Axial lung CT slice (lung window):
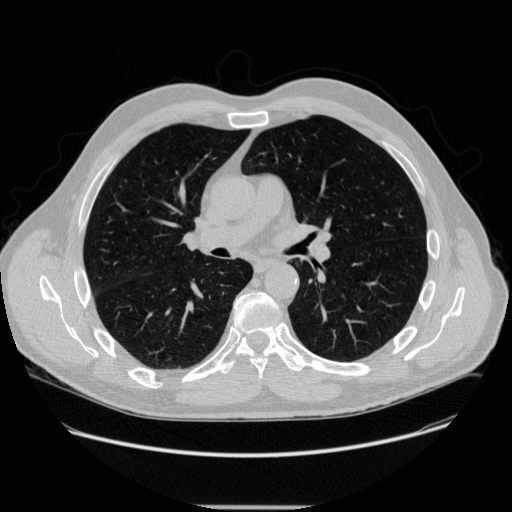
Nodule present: no